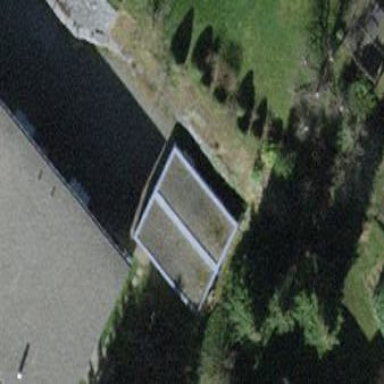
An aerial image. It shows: Group of garages.